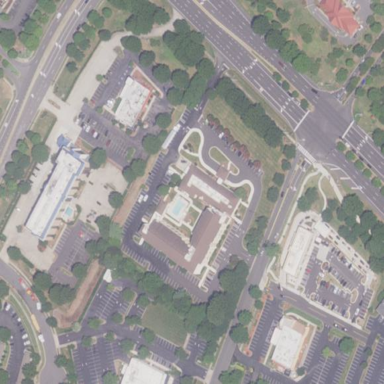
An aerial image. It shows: Hotel building.